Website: apple
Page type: account-selection
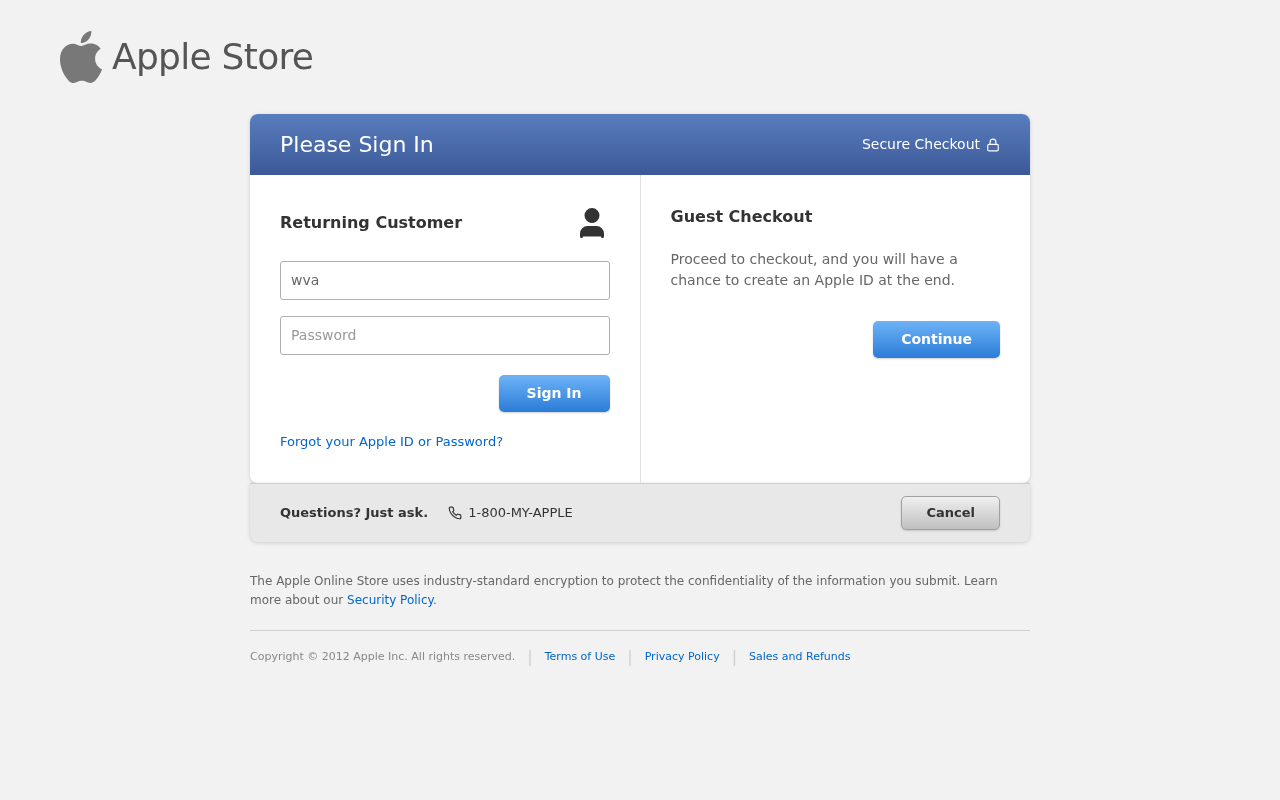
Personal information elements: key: PII_LOGIN_USERNAME
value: wvaughn775